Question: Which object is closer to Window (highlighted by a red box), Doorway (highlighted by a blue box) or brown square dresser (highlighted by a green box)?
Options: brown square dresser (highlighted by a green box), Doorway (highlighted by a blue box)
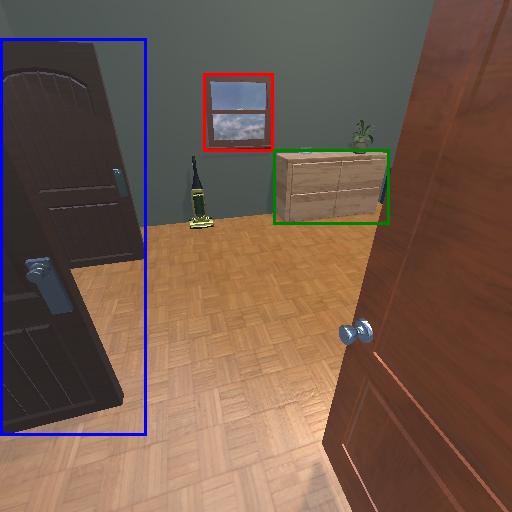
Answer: brown square dresser (highlighted by a green box)